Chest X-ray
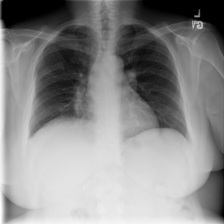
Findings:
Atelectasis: negative
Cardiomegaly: negative
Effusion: negative
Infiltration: positive
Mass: negative
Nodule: negative
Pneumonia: negative
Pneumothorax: negative
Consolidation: negative
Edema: negative
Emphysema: negative
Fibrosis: negative
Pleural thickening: negative
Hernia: negative